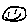
Label: smiley face